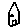
Label: house